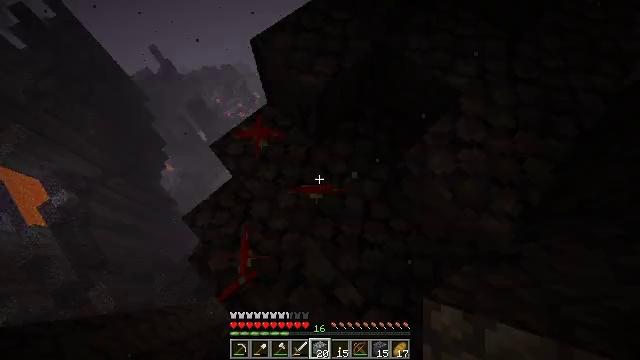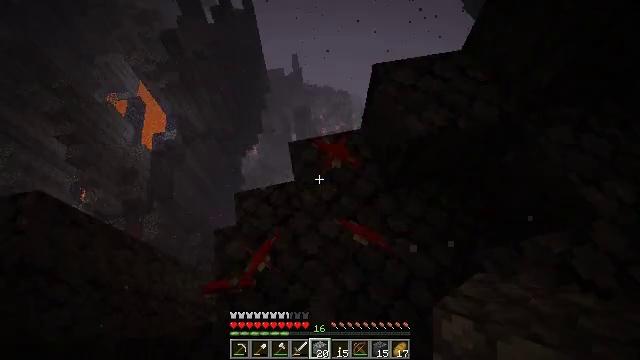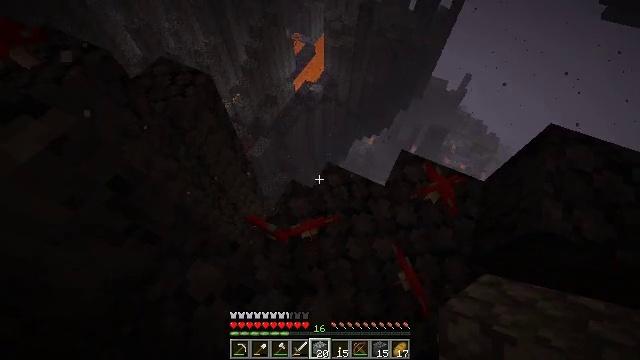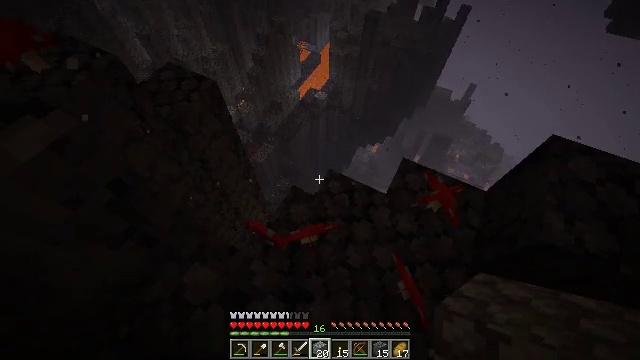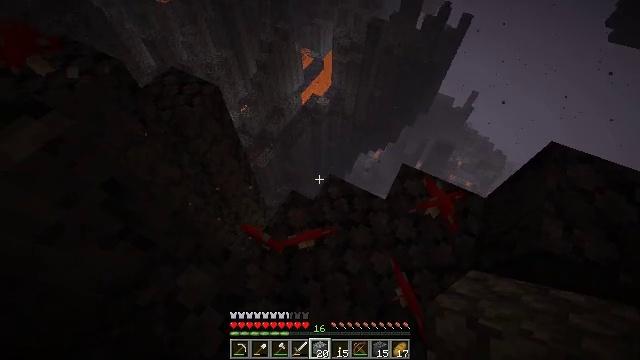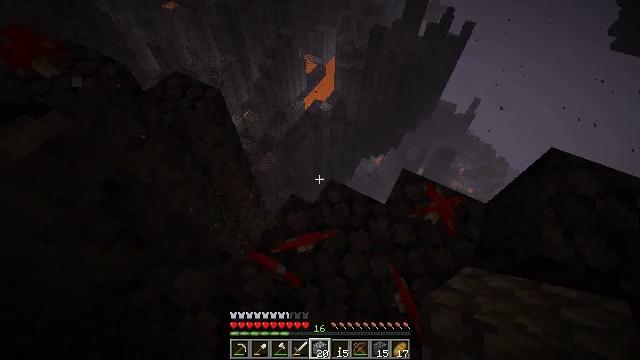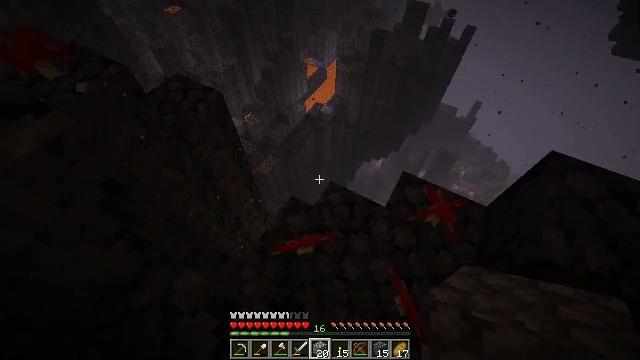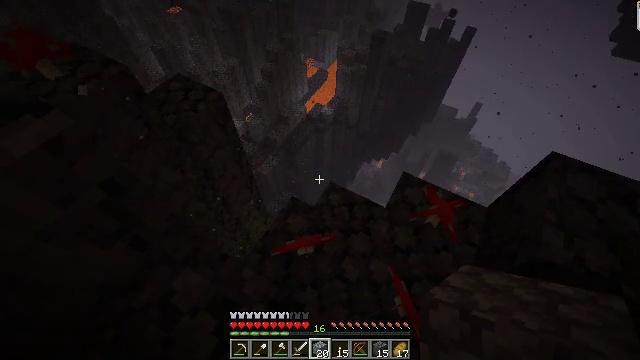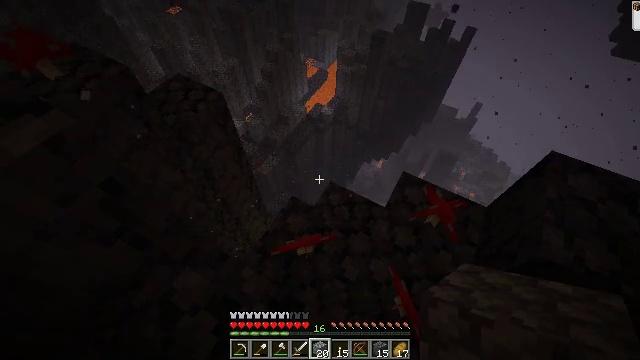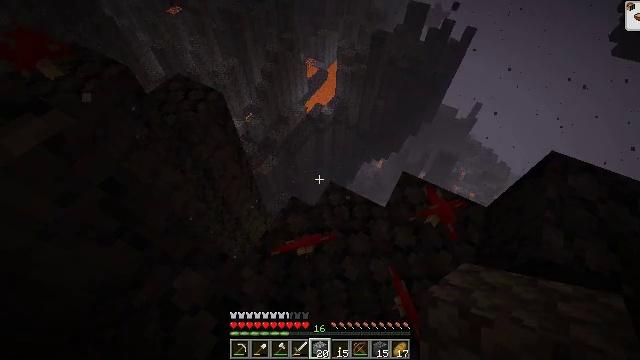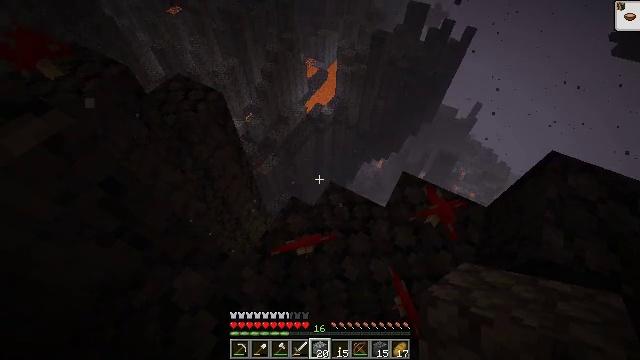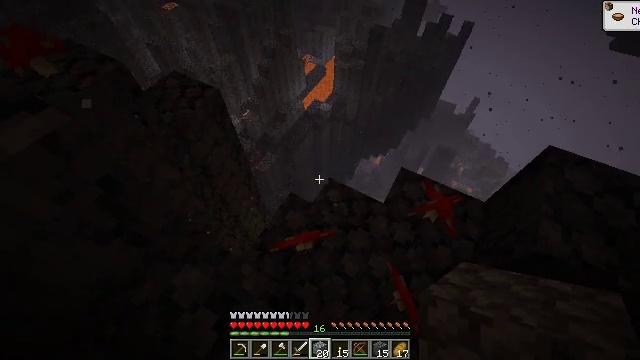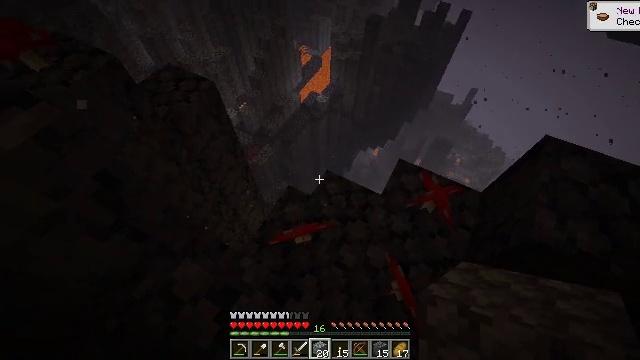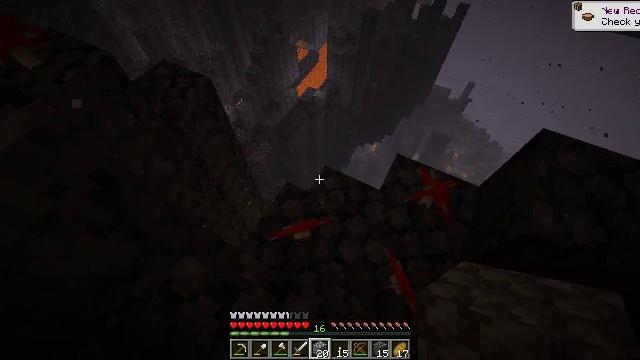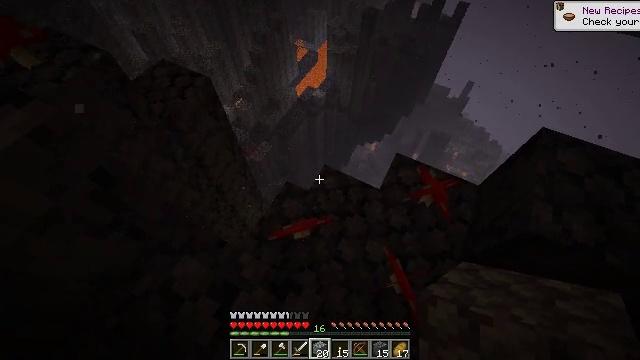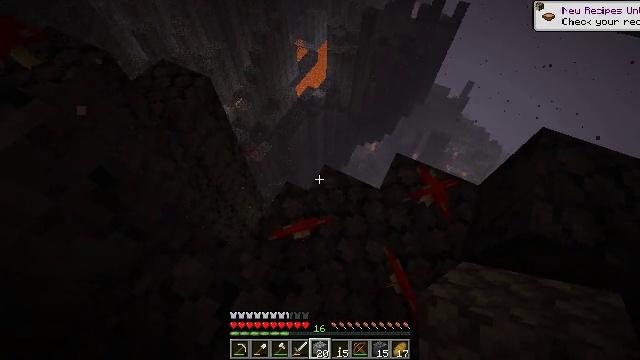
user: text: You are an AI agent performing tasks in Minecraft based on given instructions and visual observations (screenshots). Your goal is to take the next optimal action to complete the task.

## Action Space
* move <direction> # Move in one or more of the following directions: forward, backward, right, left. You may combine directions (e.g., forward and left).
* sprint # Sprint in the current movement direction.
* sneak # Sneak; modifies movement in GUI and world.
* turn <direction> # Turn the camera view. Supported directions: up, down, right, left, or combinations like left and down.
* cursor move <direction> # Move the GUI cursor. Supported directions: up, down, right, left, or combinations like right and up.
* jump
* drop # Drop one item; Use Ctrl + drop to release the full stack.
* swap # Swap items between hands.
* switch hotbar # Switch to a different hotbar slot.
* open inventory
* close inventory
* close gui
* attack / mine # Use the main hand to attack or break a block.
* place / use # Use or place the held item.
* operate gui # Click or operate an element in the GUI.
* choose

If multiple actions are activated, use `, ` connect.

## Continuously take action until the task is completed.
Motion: motion action
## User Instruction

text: Collect the red mushroom by attacking it.
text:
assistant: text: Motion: no_op
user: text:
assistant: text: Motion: turn left and down
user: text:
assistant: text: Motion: turn left and up
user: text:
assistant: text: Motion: turn up
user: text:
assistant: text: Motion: turn up
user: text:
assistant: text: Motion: no_op
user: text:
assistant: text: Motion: no_op
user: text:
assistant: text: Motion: no_op
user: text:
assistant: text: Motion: no_op
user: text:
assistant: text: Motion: no_op
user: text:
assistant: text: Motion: no_op
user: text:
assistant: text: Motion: turn down
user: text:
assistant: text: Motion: no_op
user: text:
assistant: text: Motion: no_op
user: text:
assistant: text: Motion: no_op
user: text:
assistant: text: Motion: no_op
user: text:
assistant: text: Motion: no_op
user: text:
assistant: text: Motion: turn right
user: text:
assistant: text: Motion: turn right
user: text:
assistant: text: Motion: move left
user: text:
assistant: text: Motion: move left
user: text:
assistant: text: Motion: move left
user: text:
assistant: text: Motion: no_op
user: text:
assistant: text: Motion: no_op
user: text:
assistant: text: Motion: turn right
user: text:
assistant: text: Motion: turn right
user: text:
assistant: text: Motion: turn right
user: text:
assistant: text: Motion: turn right
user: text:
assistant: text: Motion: no_op
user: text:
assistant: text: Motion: no_op